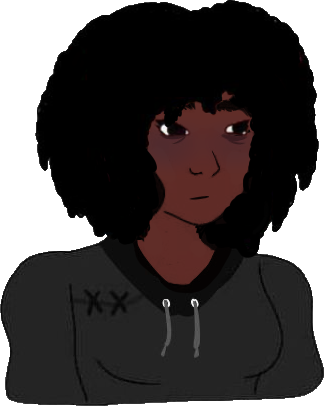
Label: 5_Blackjak